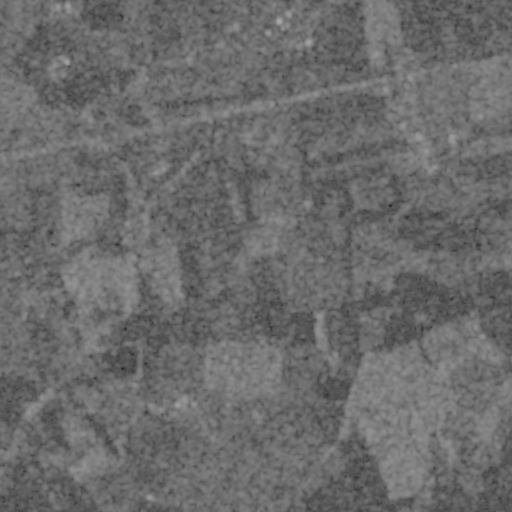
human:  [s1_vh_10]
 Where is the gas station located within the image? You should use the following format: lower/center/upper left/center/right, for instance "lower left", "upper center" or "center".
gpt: The gas station is located in the upper center of the image.
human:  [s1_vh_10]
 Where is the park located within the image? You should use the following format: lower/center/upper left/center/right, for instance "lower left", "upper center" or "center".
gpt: The park is located in the upper left of the image.
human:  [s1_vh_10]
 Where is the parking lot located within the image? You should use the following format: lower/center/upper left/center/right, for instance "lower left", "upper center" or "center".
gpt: The parking lot is located in the upper center of the image.
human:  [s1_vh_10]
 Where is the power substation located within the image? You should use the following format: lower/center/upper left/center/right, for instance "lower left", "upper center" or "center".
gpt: The power substation is located in the upper center of the image.
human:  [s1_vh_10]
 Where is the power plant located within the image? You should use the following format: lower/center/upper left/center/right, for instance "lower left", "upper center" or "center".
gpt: There is no power plant in the image.

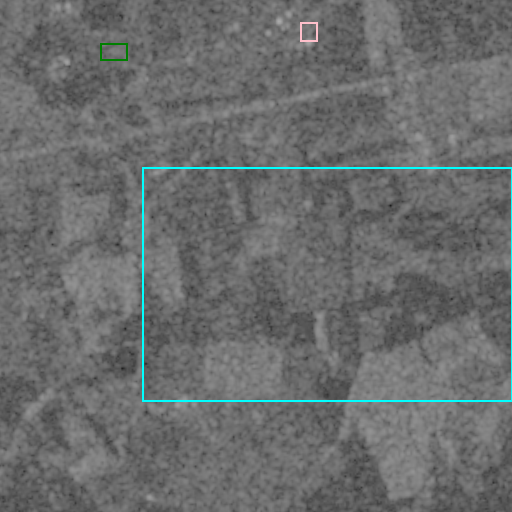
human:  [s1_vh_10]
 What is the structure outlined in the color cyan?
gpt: The structure outlined in cyan is a crop field.
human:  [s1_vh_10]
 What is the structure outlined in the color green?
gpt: The structure outlined in green is a park.
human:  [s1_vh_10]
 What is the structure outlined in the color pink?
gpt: The structure outlined in pink is a parking lot.
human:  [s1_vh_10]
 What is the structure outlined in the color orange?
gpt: There is no orange outline.